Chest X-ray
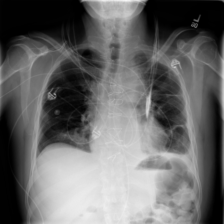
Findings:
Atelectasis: negative
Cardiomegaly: negative
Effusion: positive
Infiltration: negative
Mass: negative
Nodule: negative
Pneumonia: negative
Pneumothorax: negative
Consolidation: negative
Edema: negative
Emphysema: negative
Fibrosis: negative
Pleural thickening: negative
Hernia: negative